The image is an STFT spectrogram (time versus frequency) of a rotating-machine vibration signal. Determine the machine's mechanical condition. Answer with exactly one of: normal, misalignment, unbalance, looseness.
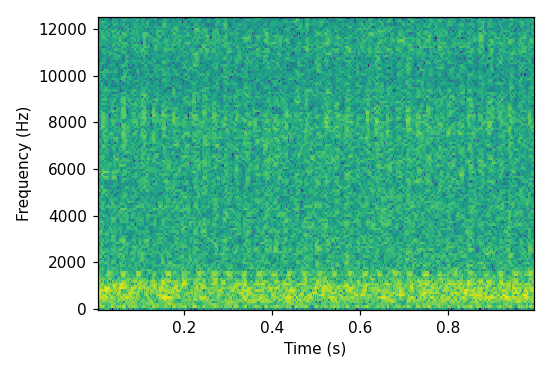
Answer: unbalance